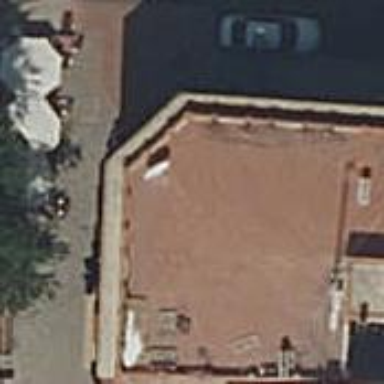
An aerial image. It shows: Restaurant.